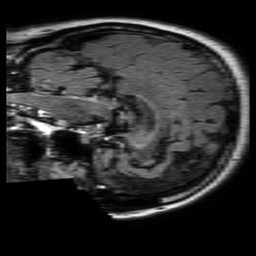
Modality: FLAIR
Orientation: sagittal
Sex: female
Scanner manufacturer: philips
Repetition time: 11 s
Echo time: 0.125 s